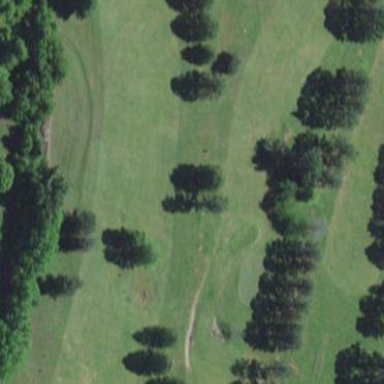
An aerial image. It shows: Grassy area designated as golf fairway.